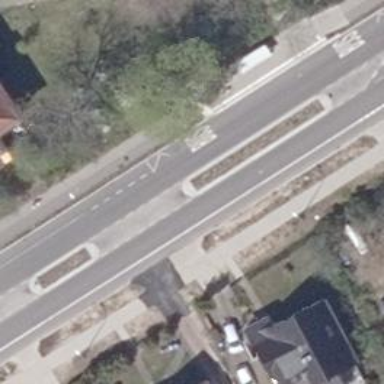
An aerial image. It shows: Secondary road with asphalt surface. There is separate sidewalk and cycleway sharing with busway on the right.